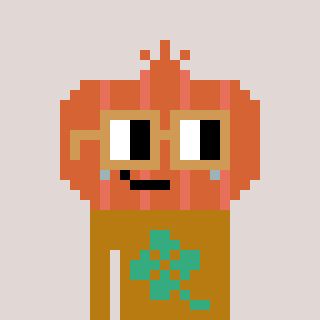
a pixel art character with square brown glasses, a onion-shaped head and a gold-colored body on a warm background